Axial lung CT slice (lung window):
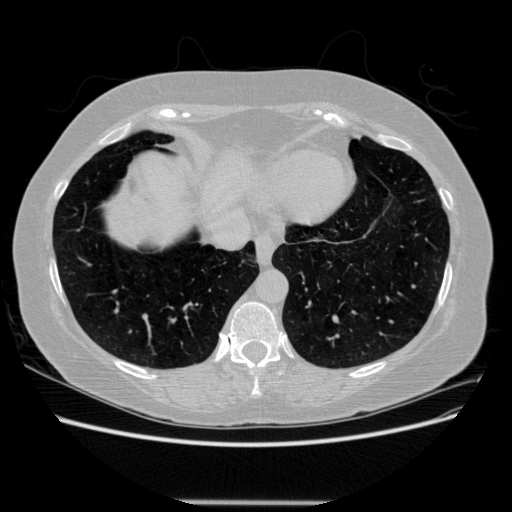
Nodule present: no